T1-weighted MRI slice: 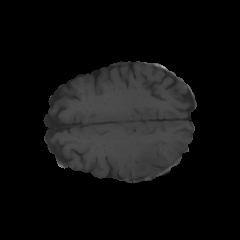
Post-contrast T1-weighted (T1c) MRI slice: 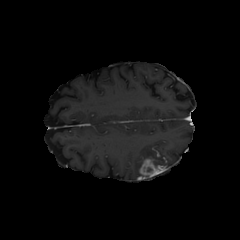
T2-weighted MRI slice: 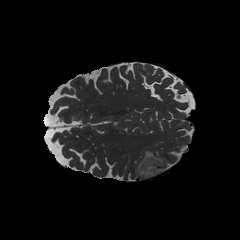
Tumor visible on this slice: yes